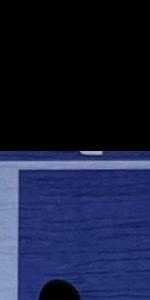
Label: Empty